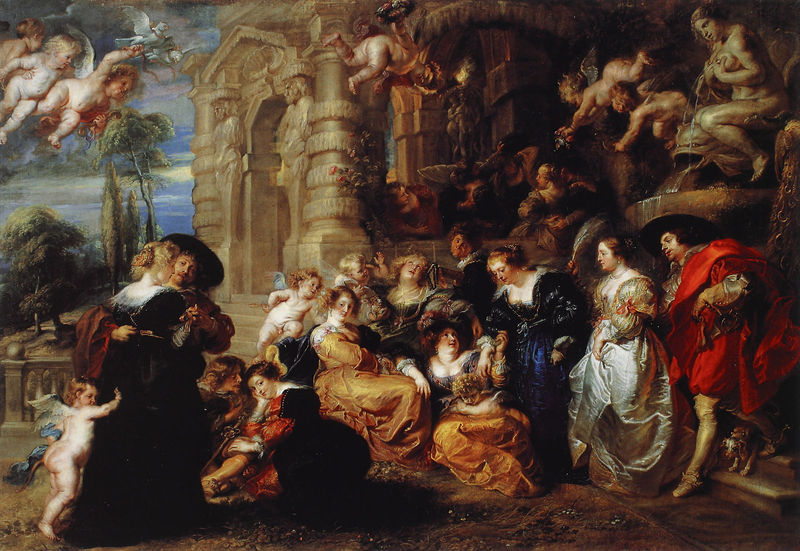
Titel: Der Garten der Liebe
Künstler: Peter Paul Rubens
Institution: Madrid, Museo del Prado
Schlagwörter: blau, flügel, himmel, mann, rubens, wolken, frauen, menschen, busen, damen, hut, schwarz, weiss, rot, herren, tanz, versammlung, feier, architektur, barock, federn, engel, giebel, figuren, tor, balustrade, tauben, portal, atlant, höfisch, tempel, putten, paare